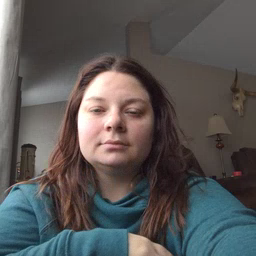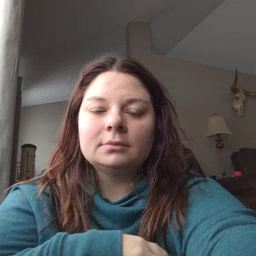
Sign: carrot